Field crop: maize
Growth stage: 2
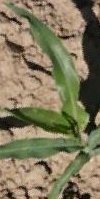
Species: maize